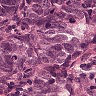
Metastatic tissue present: yes